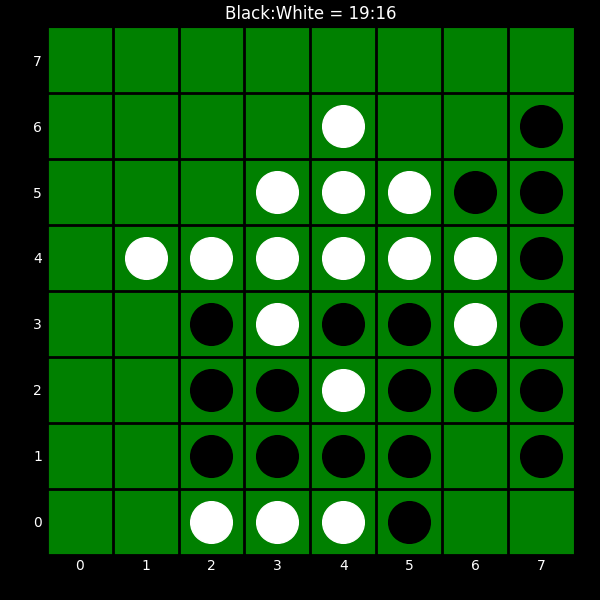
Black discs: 19
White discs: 16